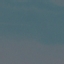
Land use / land cover: SeaLake